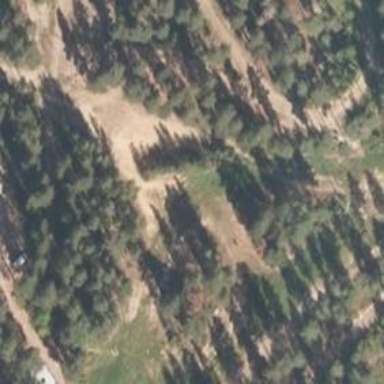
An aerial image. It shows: Disc golf hole.